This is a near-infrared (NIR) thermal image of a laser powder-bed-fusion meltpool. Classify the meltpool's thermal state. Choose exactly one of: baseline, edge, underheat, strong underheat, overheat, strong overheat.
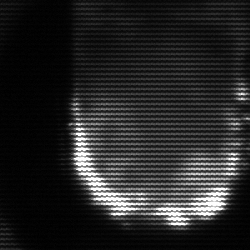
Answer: baseline